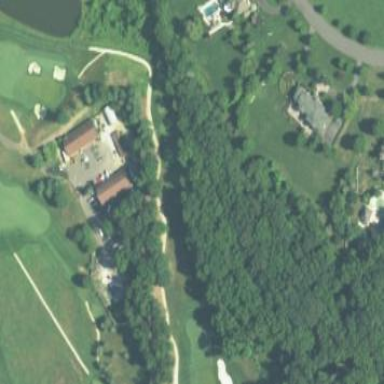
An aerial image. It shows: Area with grass used as rough in golf course.